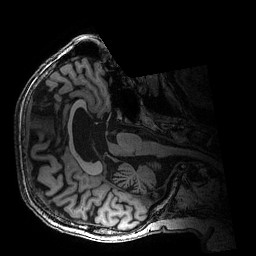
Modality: T1w
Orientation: axial
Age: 79
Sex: male
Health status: healthy
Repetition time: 2.53 s
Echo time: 0.0034 s